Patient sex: M
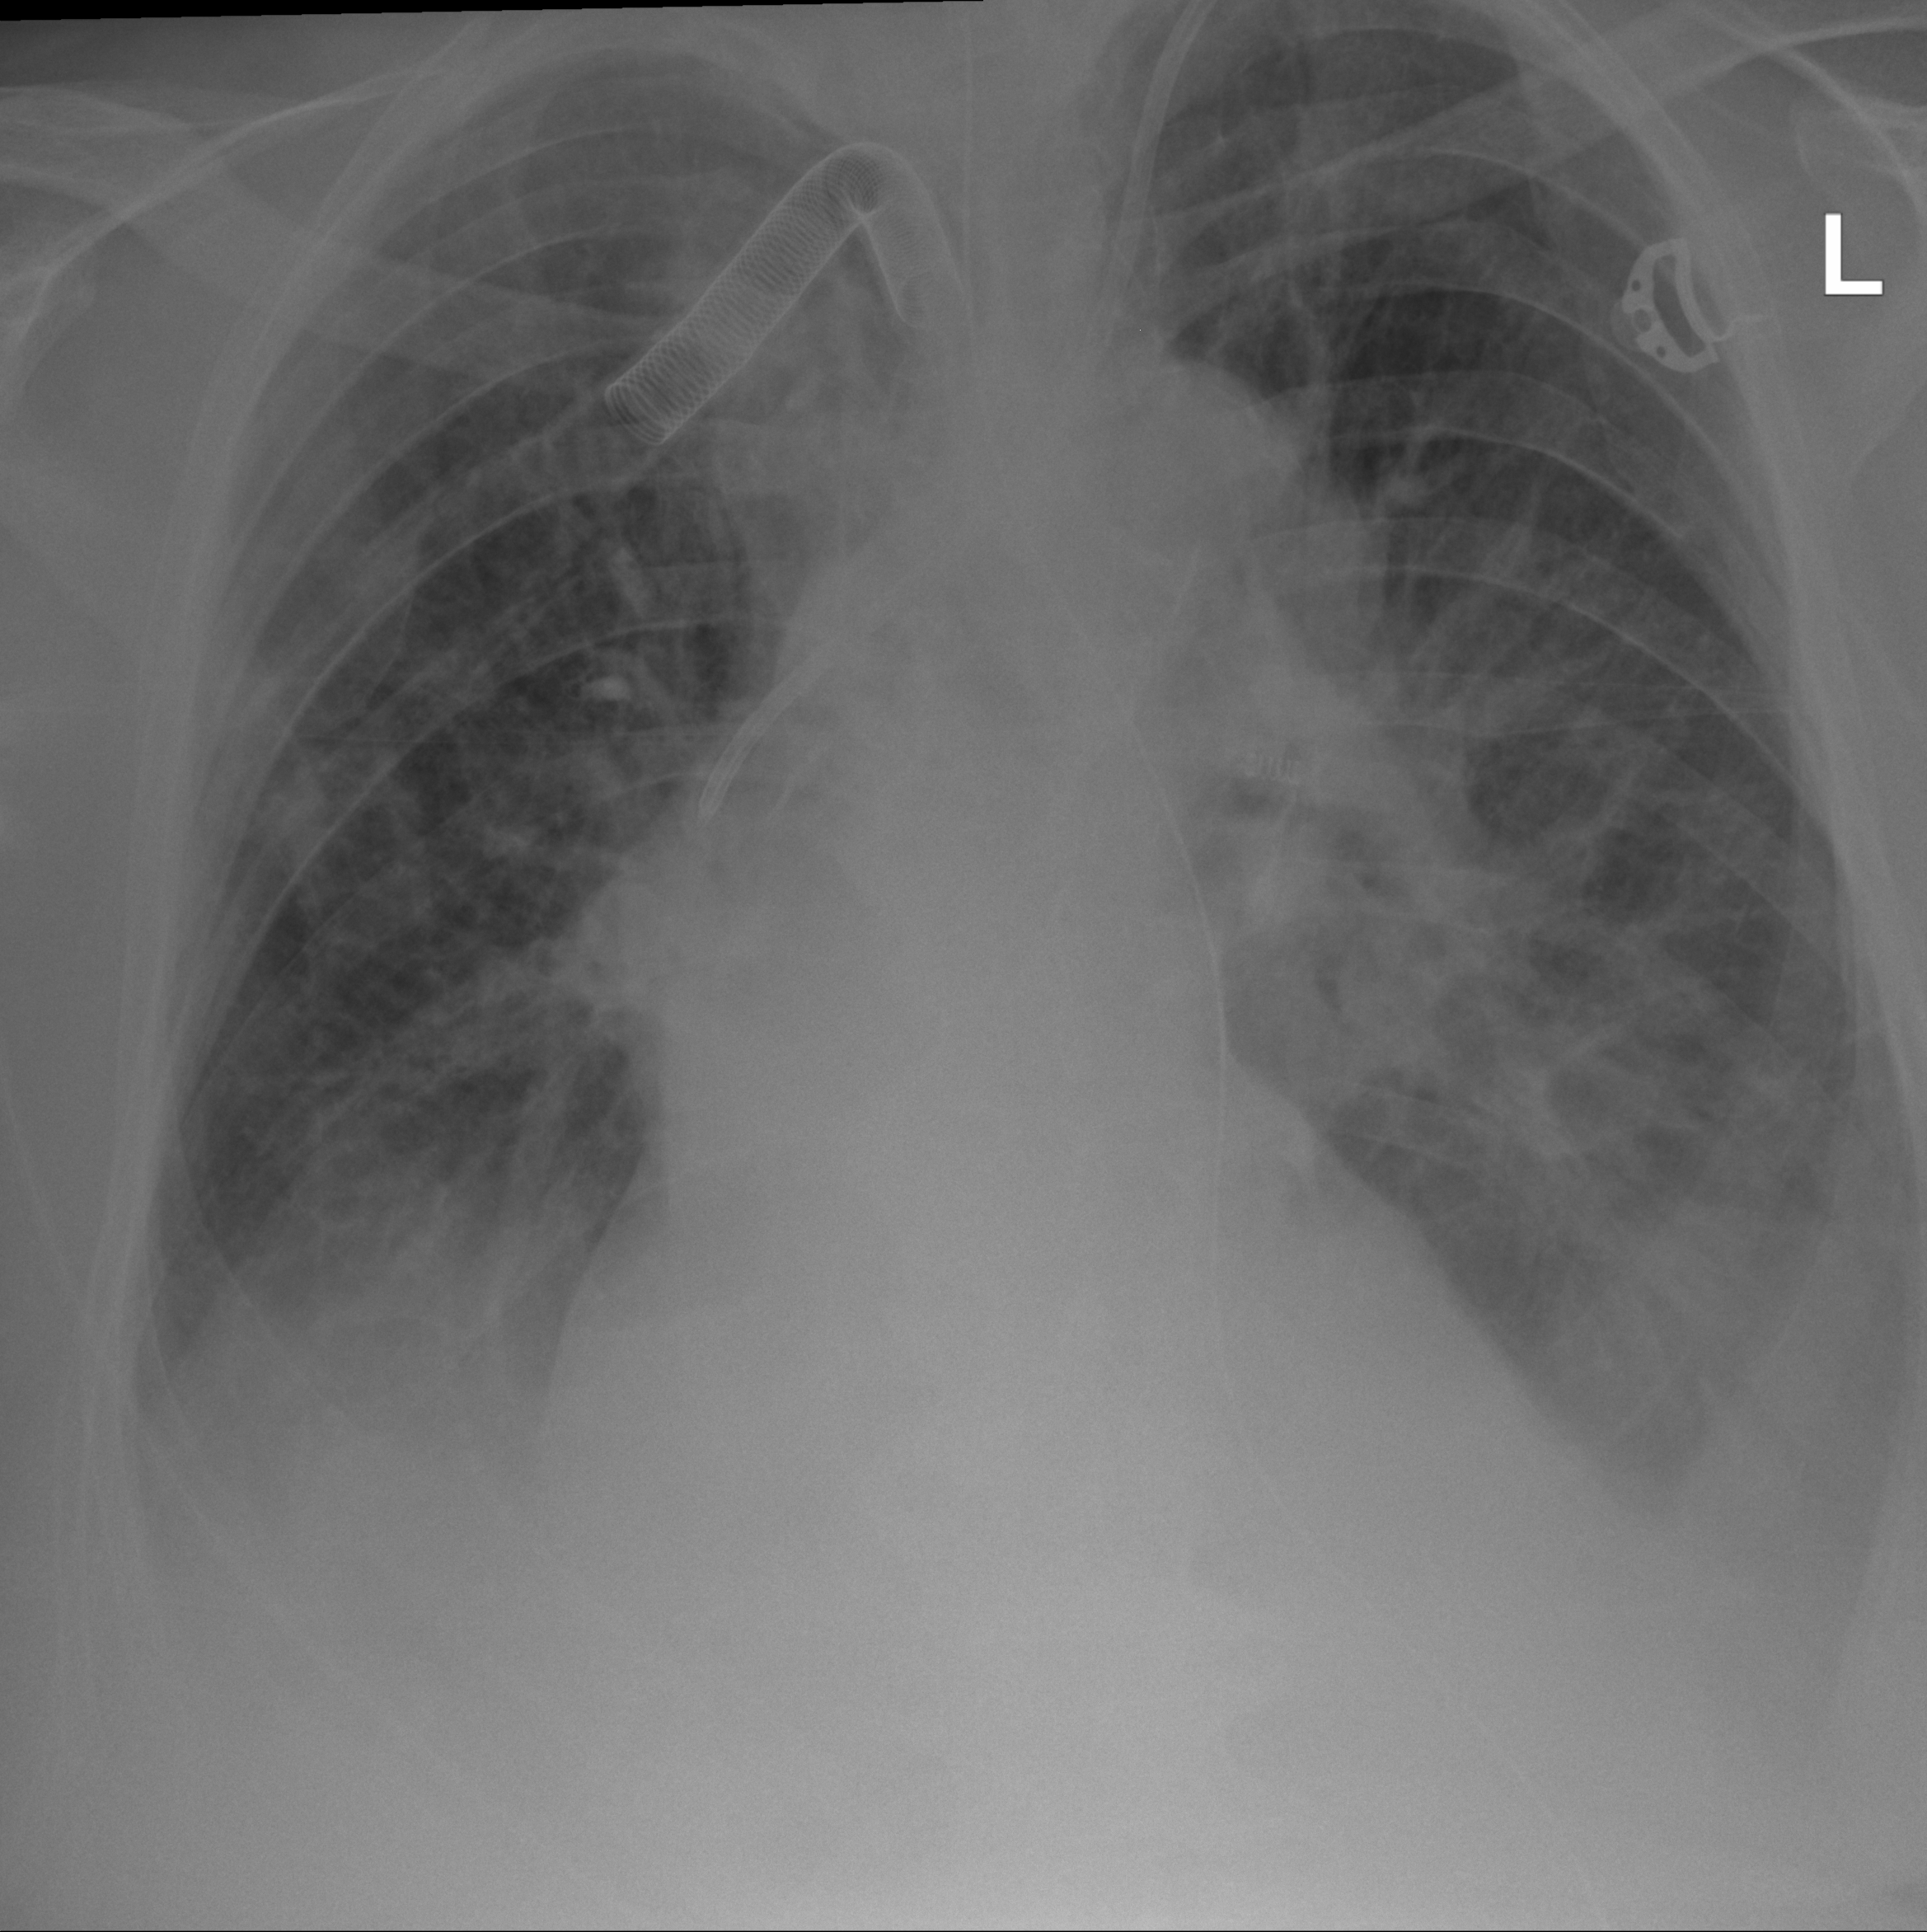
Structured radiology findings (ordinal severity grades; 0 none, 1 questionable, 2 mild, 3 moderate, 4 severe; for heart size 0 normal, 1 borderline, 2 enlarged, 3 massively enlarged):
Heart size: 1
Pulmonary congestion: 2
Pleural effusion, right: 3
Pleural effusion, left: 3
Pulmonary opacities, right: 0
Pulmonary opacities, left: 0
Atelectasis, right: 2
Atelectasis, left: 2